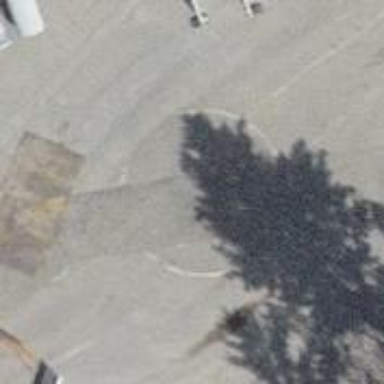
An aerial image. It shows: Residential road with asphalt surface leading to roundabout.